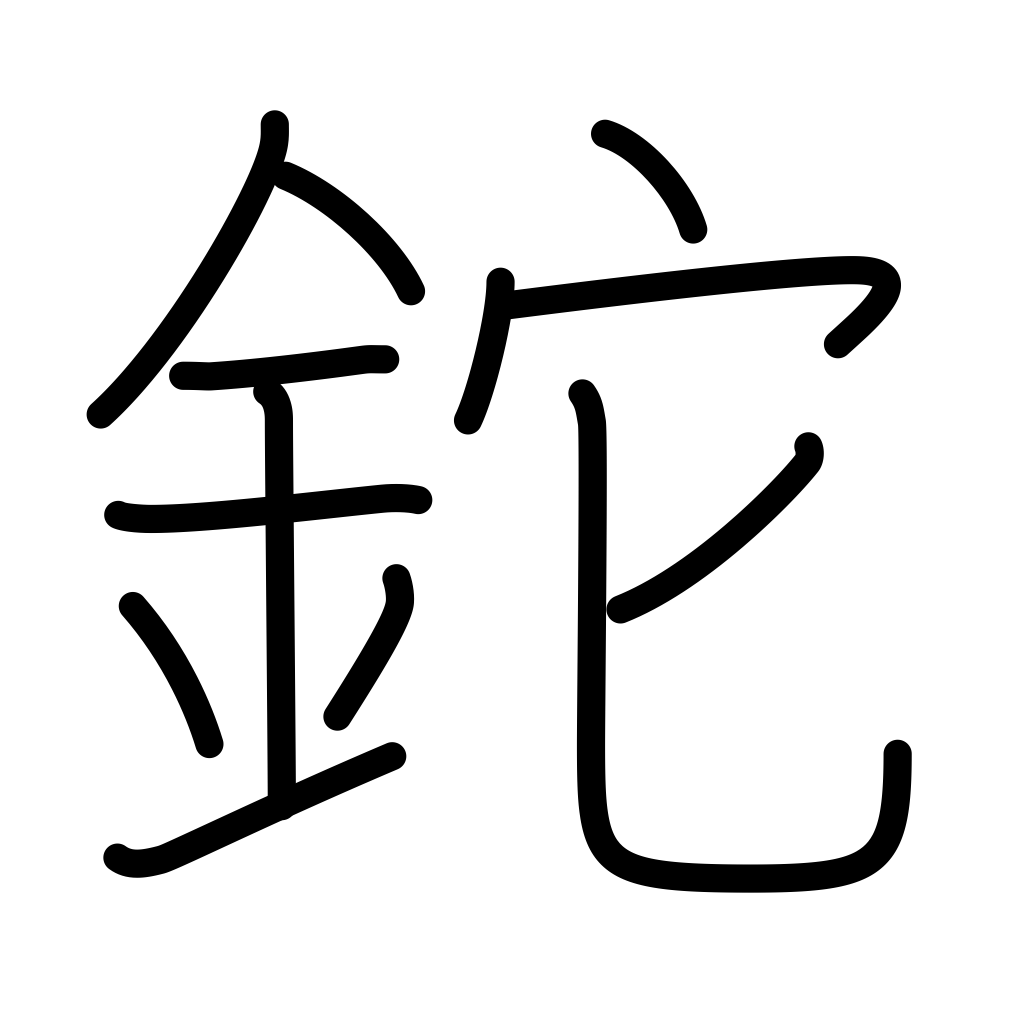
Meaning: hatchet